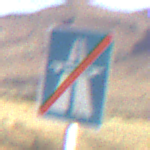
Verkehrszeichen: EndeAutbahn
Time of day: MorningAfternoon
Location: Outdoor (Nature)
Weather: PartlyCloudy
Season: NotSpecified
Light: Natural